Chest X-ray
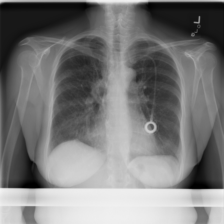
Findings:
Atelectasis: negative
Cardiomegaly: negative
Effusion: negative
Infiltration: negative
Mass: negative
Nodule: negative
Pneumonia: negative
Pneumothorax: negative
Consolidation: negative
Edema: negative
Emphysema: negative
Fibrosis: negative
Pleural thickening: negative
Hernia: negative